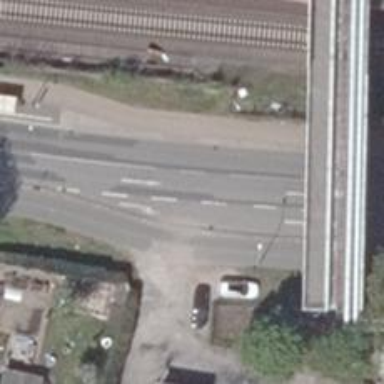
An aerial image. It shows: Secondary road with asphalt surface. It has sidewalks on both sides and cycle track with asphalt surface on the left.